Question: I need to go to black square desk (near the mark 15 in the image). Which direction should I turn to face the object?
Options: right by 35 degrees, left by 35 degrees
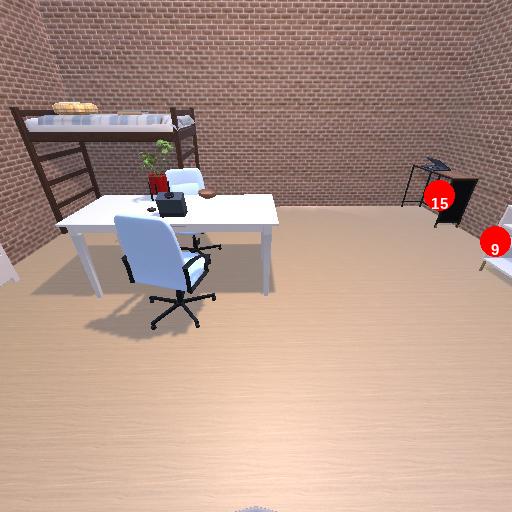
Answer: right by 35 degrees